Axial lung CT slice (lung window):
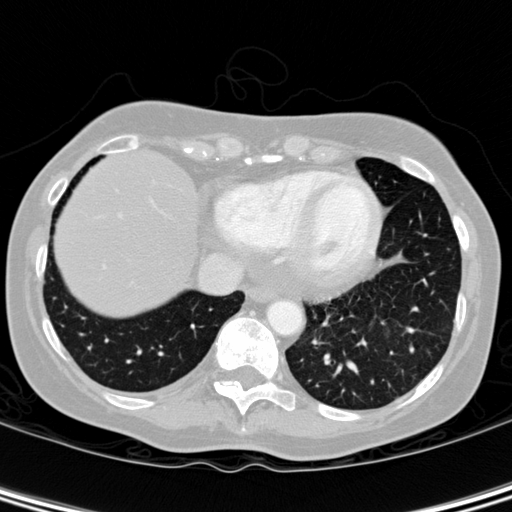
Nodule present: no